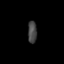
Tissue: lung
Cell type: Endothelial cells
Senescence score: 0.2246
Nuclear area (px): 198
Mean DAPI intensity: 67.732